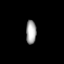
Tissue: prostate
Cell type: Endothelial cells
Senescence score: 0.7081
Nuclear area (px): 237
Mean DAPI intensity: 166.367